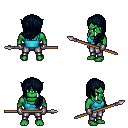
a pixel art fantasy rpg character, male body template, orc, green skin, teal pirate shirt, metal pants, raven left-swept hairstyle, metal gloves, spear, four views (front, back, left, right), 2x2 character sprite sheet, small pixel art, hard edges, no anti-aliasing